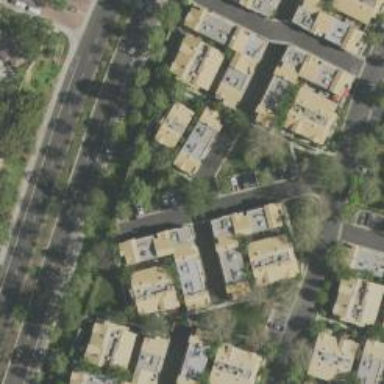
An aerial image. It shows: Alleyway designated as service road.